Question: This is my example of some string:
>
1. message: this is some message 2. message: this is some message 3. message: this is message which i want to see only in results
according to this example I would like to get result:
> this is message which i want to see only in results
there might be multiple 'x. message:' sentences in my string.
I want to delete those message which are duplicated
any idea?
ADDED:
My question is regarding some selling tool and printing reports. Code I running now looks like this:
'''
private void OnBeforePrint(object sender, System.Drawing.Printing.PrintEventArgs e) {
string a = xtraReport1.GetCurrentColumnValue("Paczka_Notatki").ToString();
xrTableCell3.Text = a;
}
'''
when I change it to:
'''
private void OnBeforePrint(object sender, System.Drawing.Printing.PrintEventArgs e) {
var str = xtraReport1.GetCurrentColumnValue("Paczka_Notatki").ToString();
foreach (var message in Regex.Split(str, @"\d+\. message: ")
.GroupBy(m => m)
.Where(m => m.Count() == 1 && m.Key != string.Empty)
.Select(m => new { message = m.Key }))
{
xrTableCell3.Text = message.message;
}
}
'''
then I have got a lot of errors like:

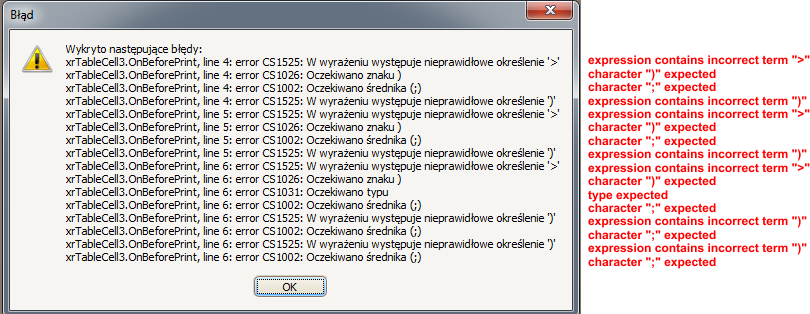
Answer: '''
String text = xtraReport1.GetCurrentColumnValue("Paczka_Notatki").ToString();
string finalNote = "";
string[] notes = System.Text.RegularExpressions.Regex.Split(text, @"\d{1,}\.\smessage:(?<Message>[\D\s]+)");
foreach (string note in notes)
{
if (!String.IsNullOrEmpty(note) && finalNote.IndexOf(note) == -1)
finalNote += note;
}
xrTableCell3.Text = finalNote;
'''
thank you guys for support !!!